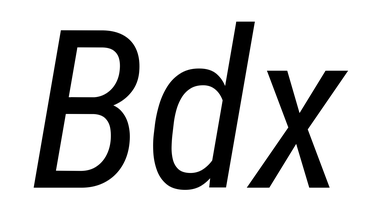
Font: Roboto-Italic_Condensed_Italic